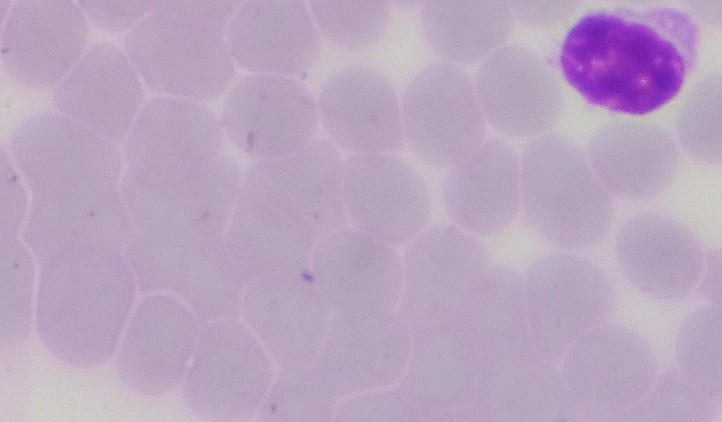
White blood cell type: Lymphocyte